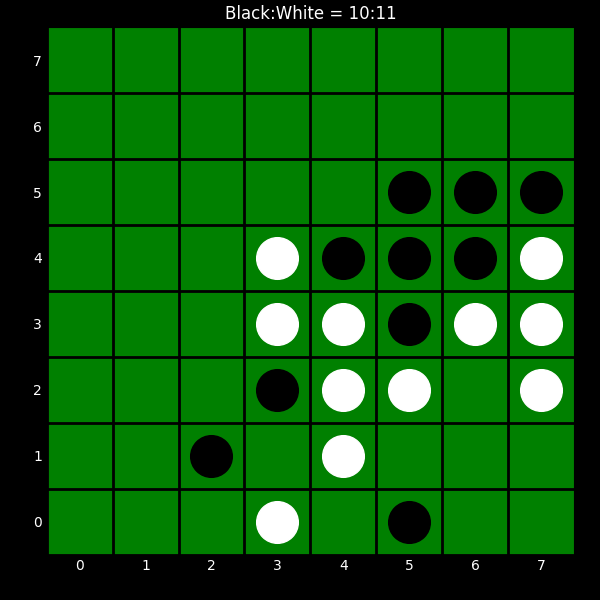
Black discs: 10
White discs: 11